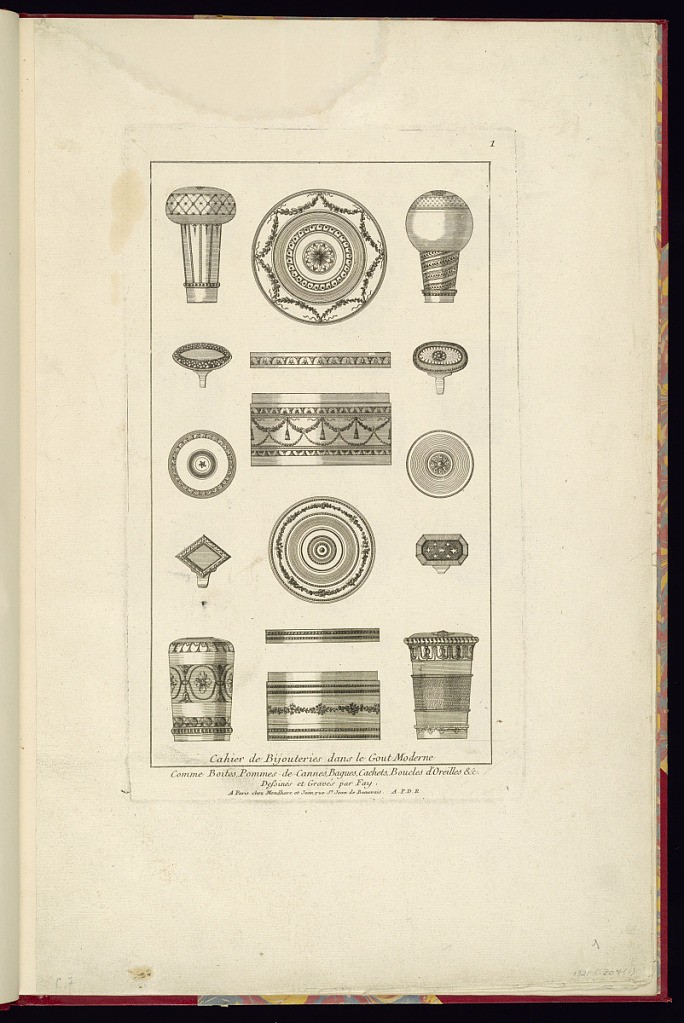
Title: Title Page
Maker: Jean-Baptiste Fay, French, active 1765 – 1790s
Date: late 18th century
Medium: Etching and engraving on laid paper
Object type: Print
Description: Title page for a series of designs for jewelry, boxes, snuffboxes, rings, seals, cane handles and other small luxury objects. The title is lettered below a set of designs for four circular boxes, four cane handles and four rings with two other designs for unidentified round objects, possibly buttons or smaller boxes. The designs feature neoclassical motifs and ornament such as rosettes, festoons of flowers, beading, tassels, gadrooning, repeating friezes, fleurons, fretwork diaper pattern, stars, and ribbons. The plate is numbered.